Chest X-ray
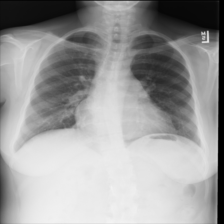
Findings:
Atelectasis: negative
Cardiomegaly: negative
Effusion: negative
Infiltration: negative
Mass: negative
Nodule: negative
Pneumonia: negative
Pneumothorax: negative
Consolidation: negative
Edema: negative
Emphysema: negative
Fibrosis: negative
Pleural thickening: negative
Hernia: negative